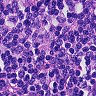
Metastatic tissue present: no